Field crop: maize
Growth stage: 2
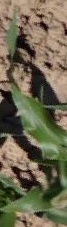
Species: maize